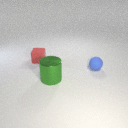
large green metal cylinder to the right of small red rubber cube